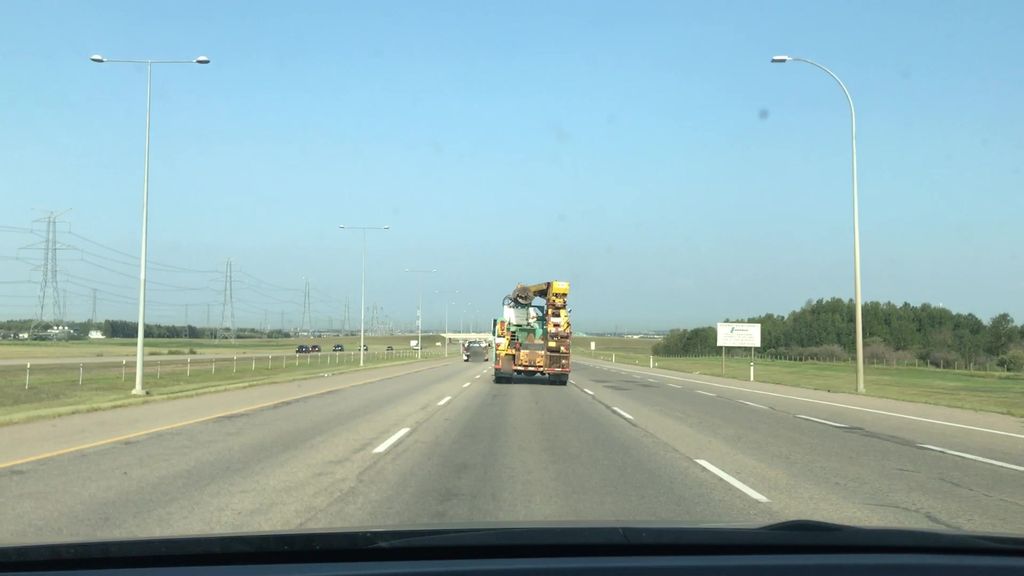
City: edmonton